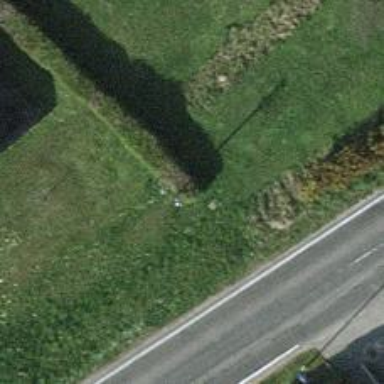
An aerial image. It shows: Hedge acting as barrier.